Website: apple
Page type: billing-address
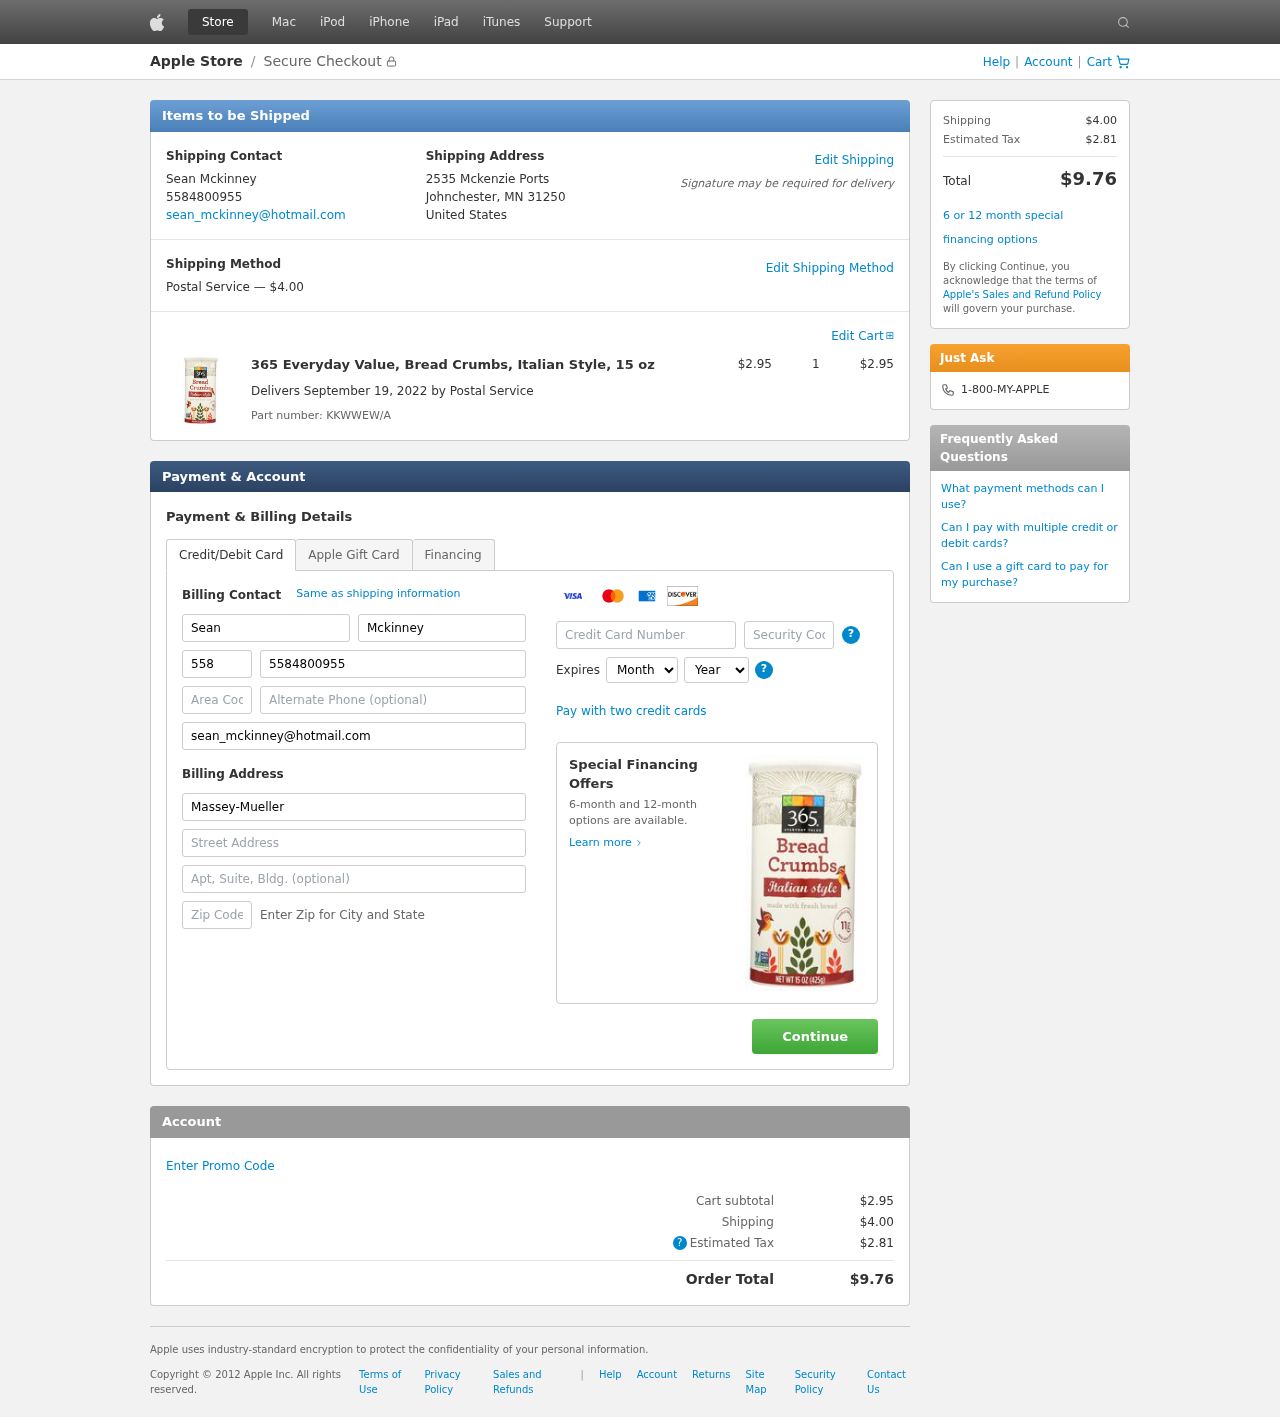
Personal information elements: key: PII_CARD_CVV
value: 757
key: PII_CARD_EXPIRY_MONTH
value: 09
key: PII_CARD_EXPIRY_YEAR
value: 27
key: PII_CARD_NUMBER
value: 6011 6314 8234 8808
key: PII_CITY_STATE_ZIP
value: Johnchester, MN 31250
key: PII_COMPANY
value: Massey-Mueller
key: PII_COUNTRY
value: United States
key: PII_EMAIL
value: sean_mckinney@hotmail.com
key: PII_FIRSTNAME
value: Sean
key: PII_FULLNAME
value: Sean Mckinney
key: PII_LASTNAME
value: Mckinney
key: PII_PHONE
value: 5584800955
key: PII_PHONE_AREA
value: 558
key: PII_STREET
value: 2535 Mckenzie Ports
Product elements: key: PRODUCT1_NAME
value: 365 Everyday Value, Bread Crumbs, Italian Style, 15 oz
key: PRODUCT1_PRICE
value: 2.95
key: PRODUCT1_QUANTITY
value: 1
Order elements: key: ORDER_SHIPPING_COST
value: $4.00
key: ORDER_SUBTOTAL
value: $2.95
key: ORDER_DELIVERY_DATE
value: September 19, 2022
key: ORDER_PART_NUMBER
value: KKWWEW/A
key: ORDER_TAX
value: $2.81
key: ORDER_TOTAL
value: $9.76